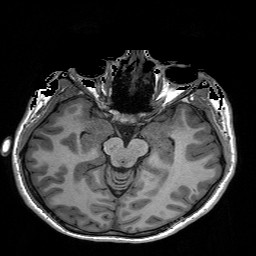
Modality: T1w
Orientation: coronal
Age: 21
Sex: female
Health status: healthy
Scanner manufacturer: siemens
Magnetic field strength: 3 T
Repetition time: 3.2 s